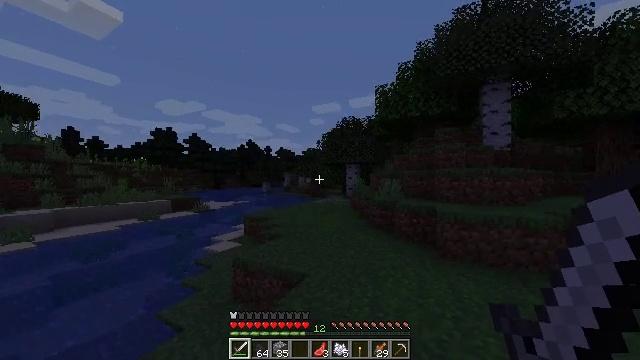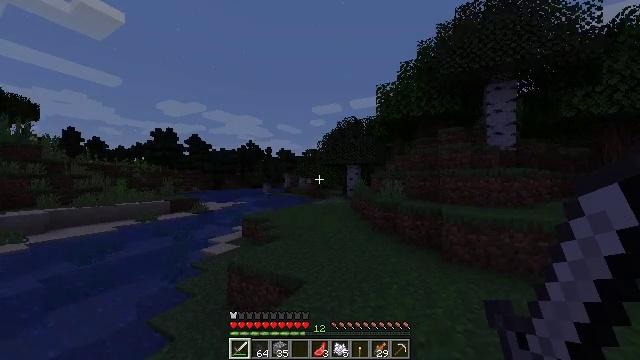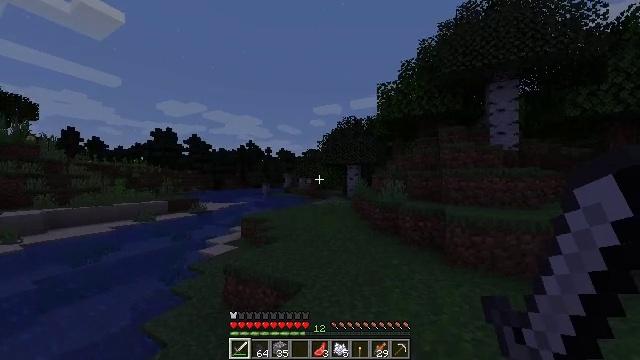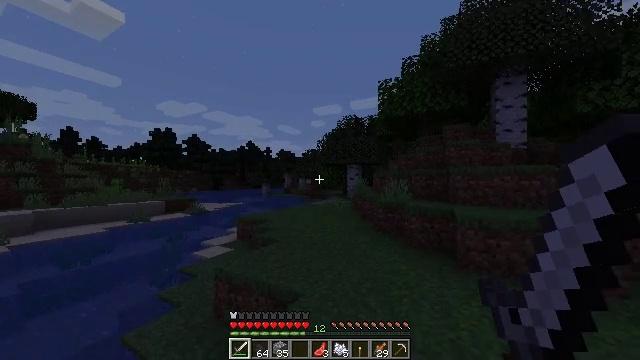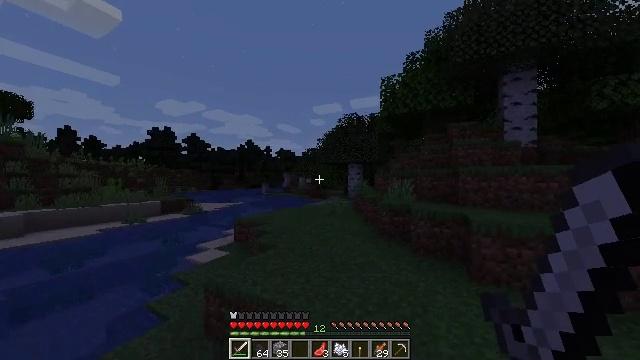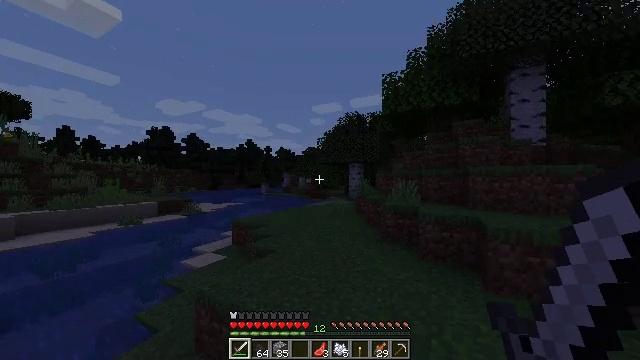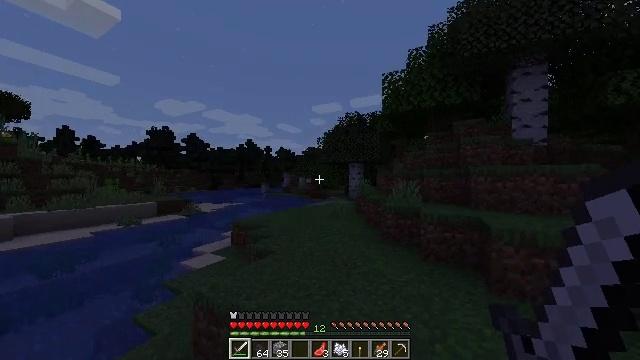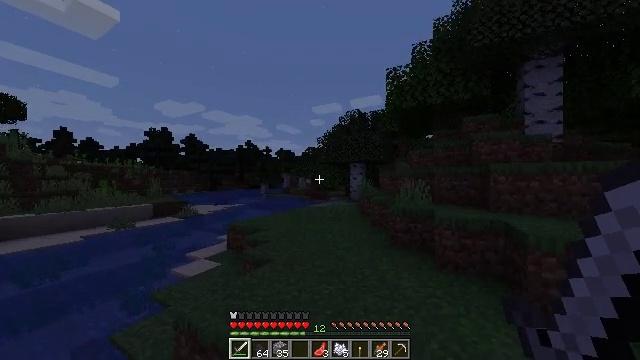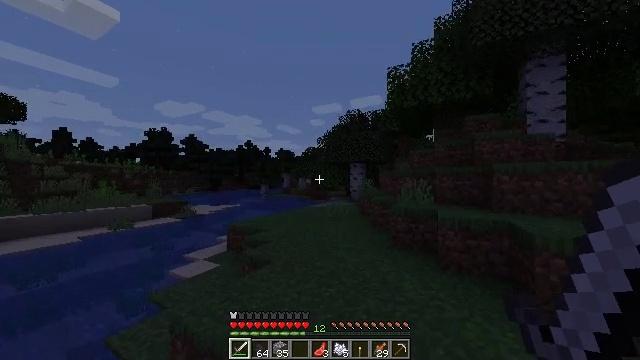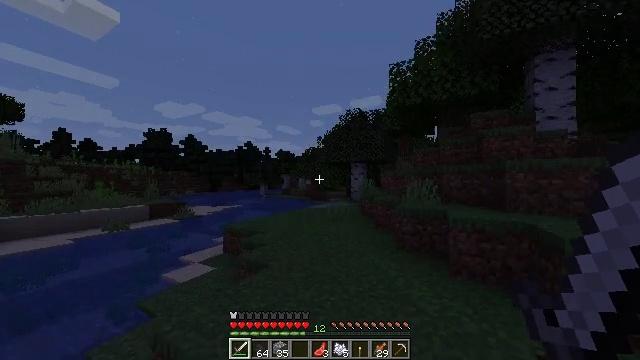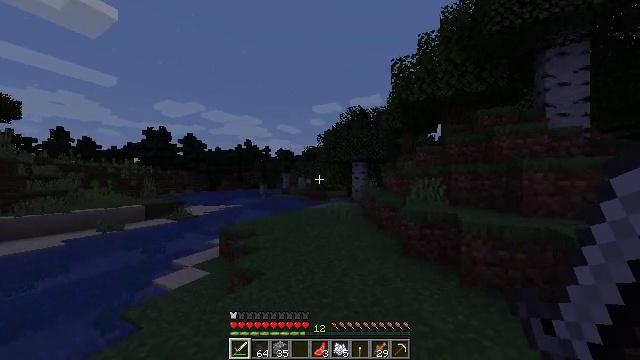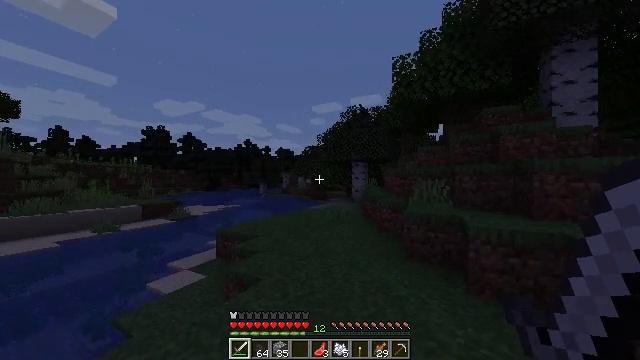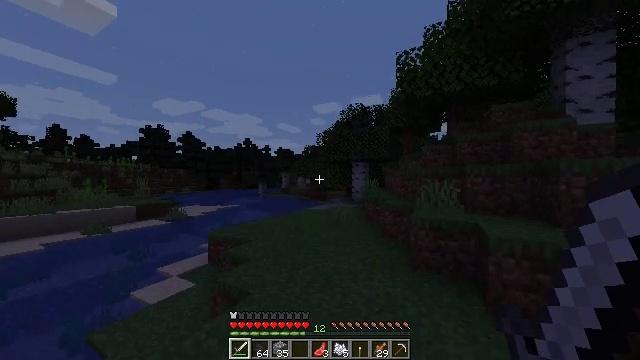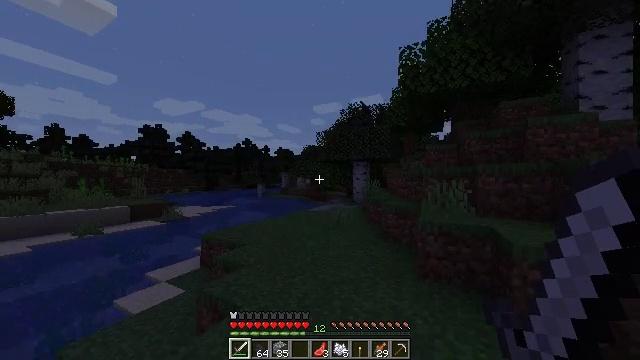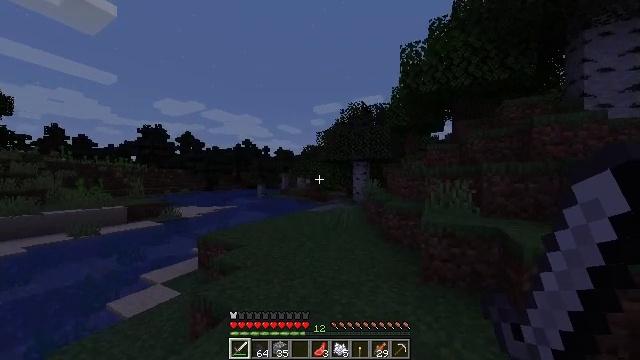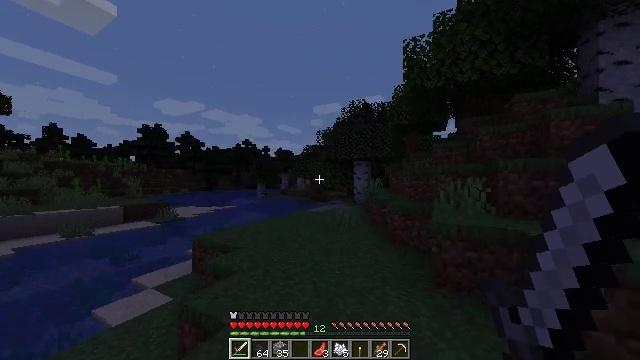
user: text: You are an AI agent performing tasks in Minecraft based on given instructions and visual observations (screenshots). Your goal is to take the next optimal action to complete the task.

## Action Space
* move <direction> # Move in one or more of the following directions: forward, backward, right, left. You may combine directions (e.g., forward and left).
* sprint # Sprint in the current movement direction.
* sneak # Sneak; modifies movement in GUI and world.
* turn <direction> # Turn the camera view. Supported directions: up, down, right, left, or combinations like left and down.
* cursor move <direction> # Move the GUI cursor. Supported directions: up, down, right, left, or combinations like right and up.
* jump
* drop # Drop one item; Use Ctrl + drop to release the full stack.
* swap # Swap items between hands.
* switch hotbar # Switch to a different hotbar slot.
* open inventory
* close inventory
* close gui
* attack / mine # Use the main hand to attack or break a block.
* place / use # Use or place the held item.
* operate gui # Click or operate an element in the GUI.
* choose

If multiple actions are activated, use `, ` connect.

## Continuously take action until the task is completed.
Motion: motion action
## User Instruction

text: Cook salmon to get cooked salmon.
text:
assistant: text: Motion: move forward
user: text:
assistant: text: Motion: move forward
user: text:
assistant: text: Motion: move forward
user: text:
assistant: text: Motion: move forward
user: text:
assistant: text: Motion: move forward
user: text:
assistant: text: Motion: move forward
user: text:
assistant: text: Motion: move forward
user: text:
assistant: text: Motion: move forward
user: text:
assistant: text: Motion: move forward
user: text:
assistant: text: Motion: move forward
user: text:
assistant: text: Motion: move forward
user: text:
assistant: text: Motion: move forward
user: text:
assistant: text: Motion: move forward
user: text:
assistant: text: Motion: move forward
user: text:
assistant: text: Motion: move forward and move left
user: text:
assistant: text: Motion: move forward and move left
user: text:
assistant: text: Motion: move forward and move left
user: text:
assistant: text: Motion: move forward and move left
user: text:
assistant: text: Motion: move forward and move left
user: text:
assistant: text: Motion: move forward and move left
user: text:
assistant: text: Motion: move forward
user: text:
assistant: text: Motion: move forward
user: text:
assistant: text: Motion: move forward
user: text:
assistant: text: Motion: move forward
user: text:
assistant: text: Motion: move forward and move right
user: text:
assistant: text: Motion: move forward and move right
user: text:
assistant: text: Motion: move forward and move right
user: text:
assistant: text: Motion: move forward
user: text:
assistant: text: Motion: move forward
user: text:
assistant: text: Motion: move forward